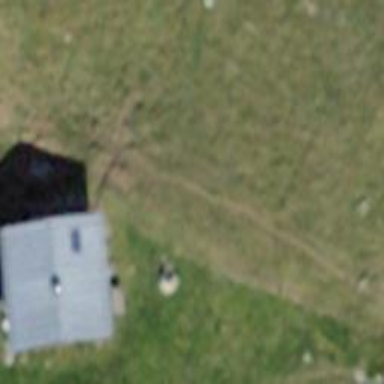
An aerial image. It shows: Isolated dwelling in remote location.